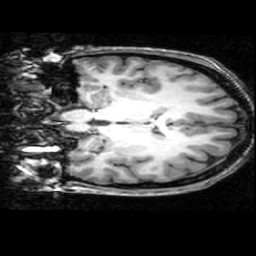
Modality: T1w
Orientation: coronal
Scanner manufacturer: ge
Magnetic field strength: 3 T
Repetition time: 0.01222 s
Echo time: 0.005176 s